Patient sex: F
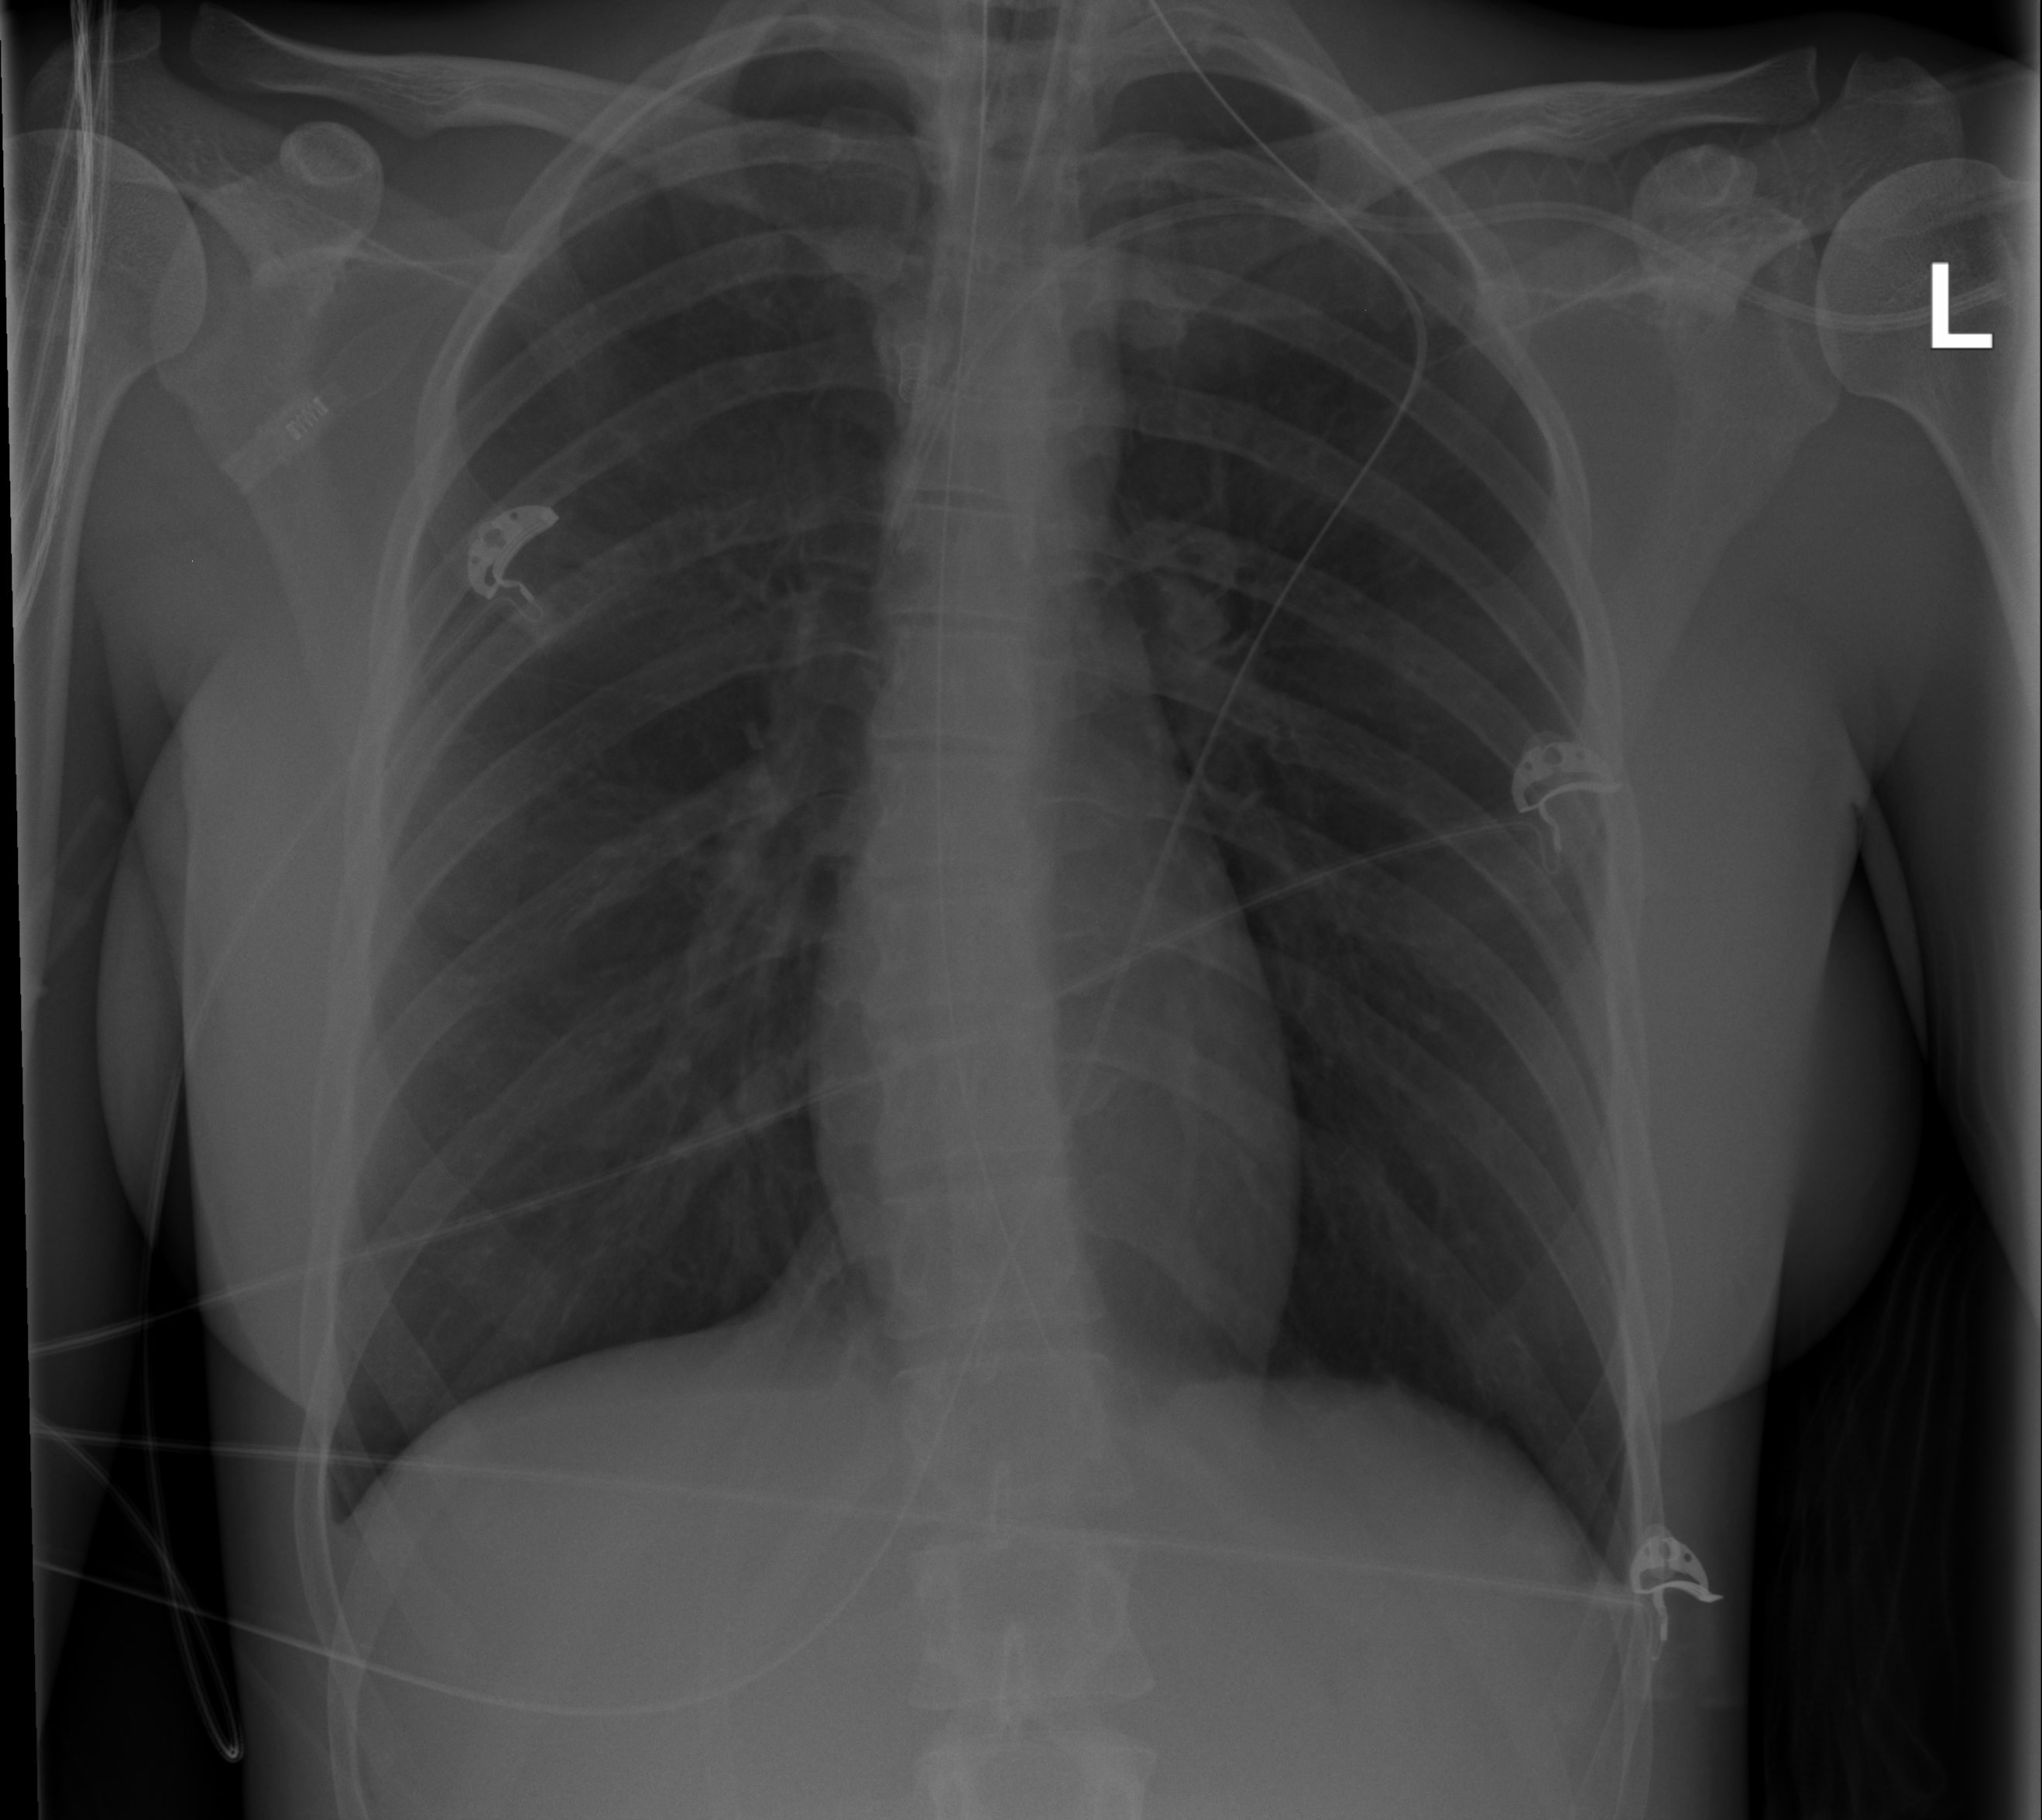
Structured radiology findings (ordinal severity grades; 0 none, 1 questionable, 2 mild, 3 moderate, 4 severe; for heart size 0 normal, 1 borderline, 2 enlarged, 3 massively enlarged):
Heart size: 0
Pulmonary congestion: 0
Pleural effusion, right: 1
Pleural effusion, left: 1
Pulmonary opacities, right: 2
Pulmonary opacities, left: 2
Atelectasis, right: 0
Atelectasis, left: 0